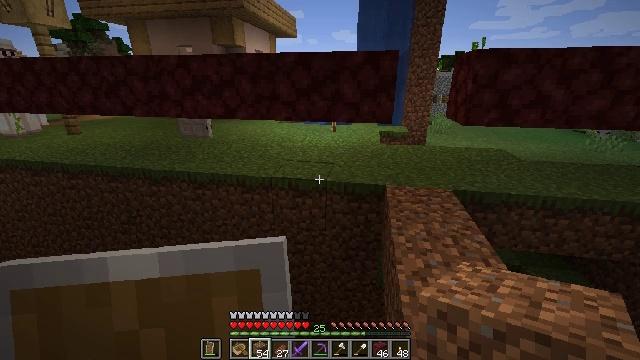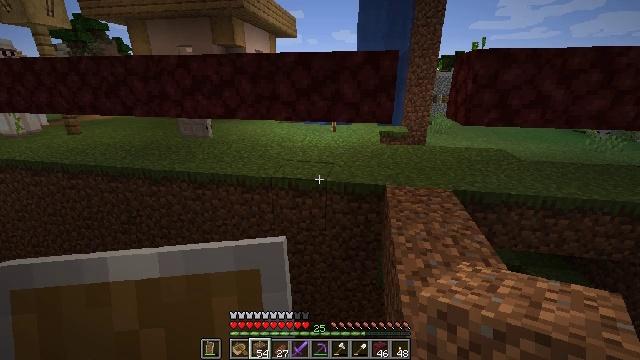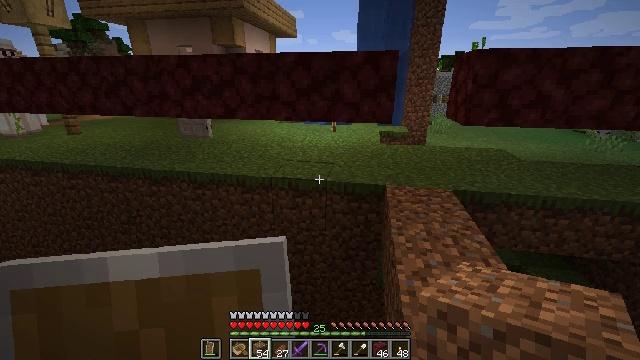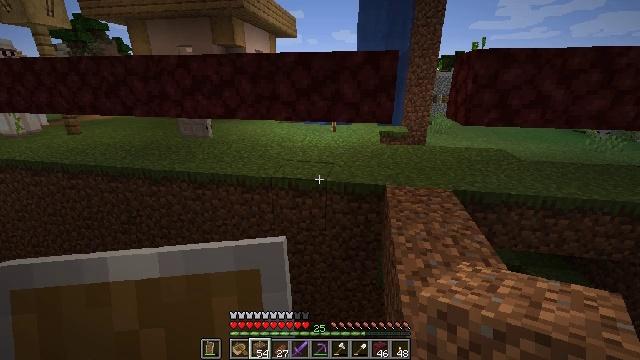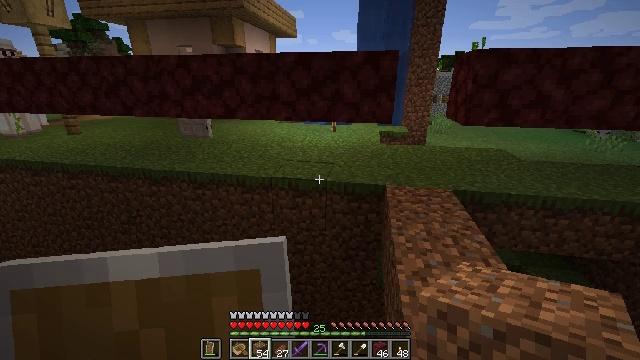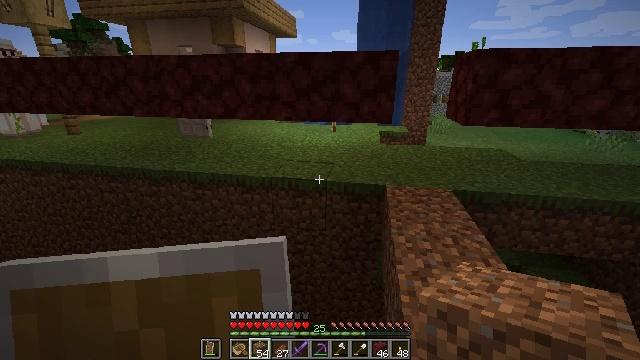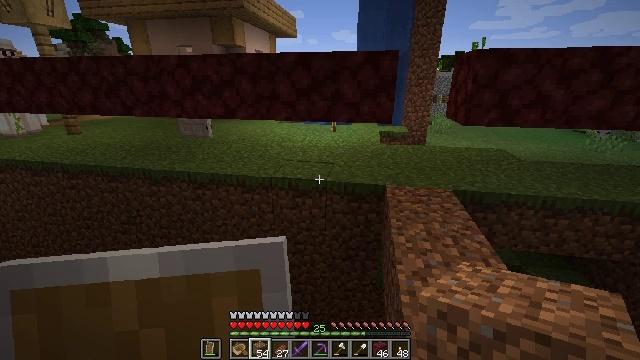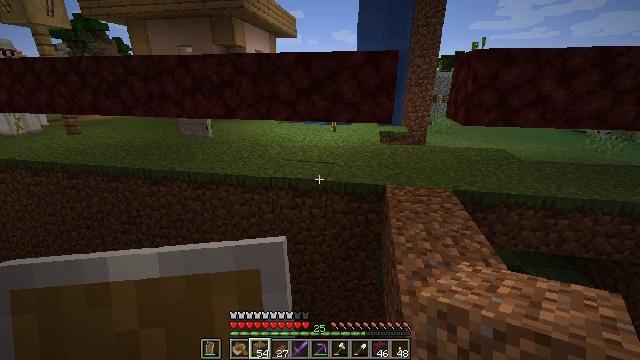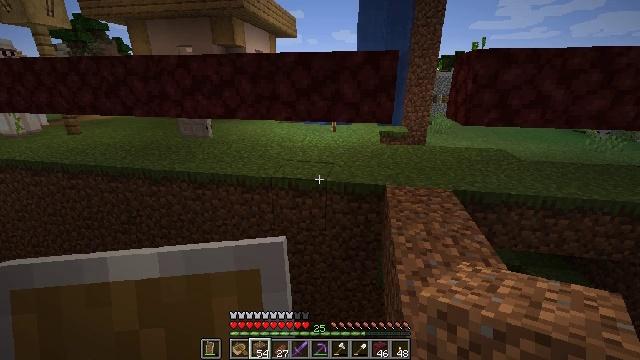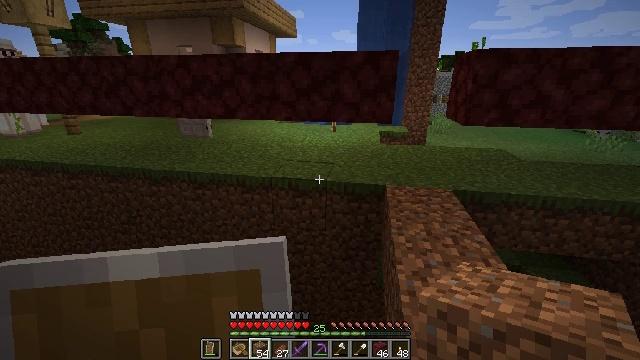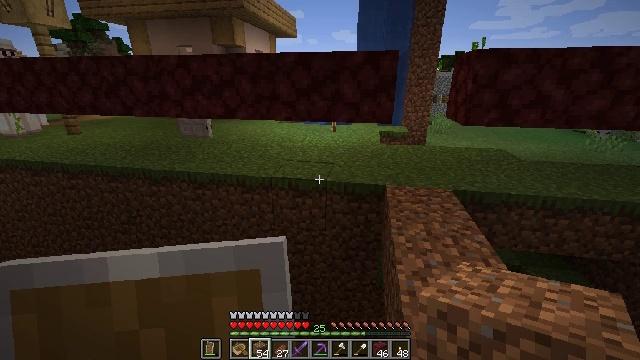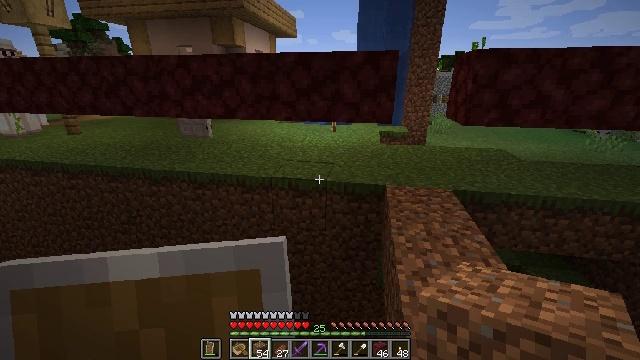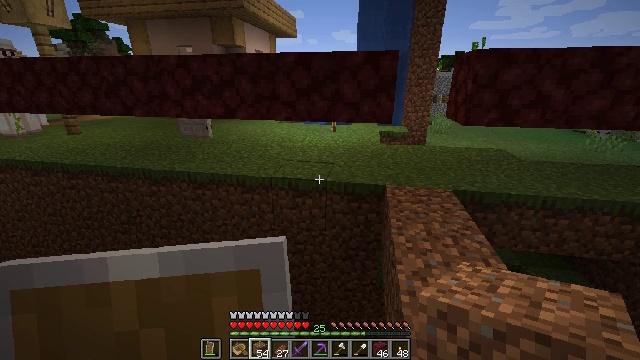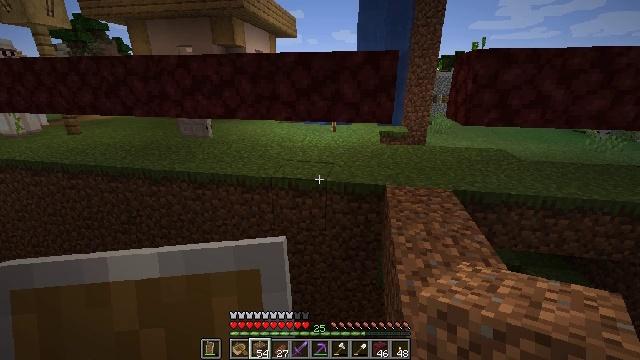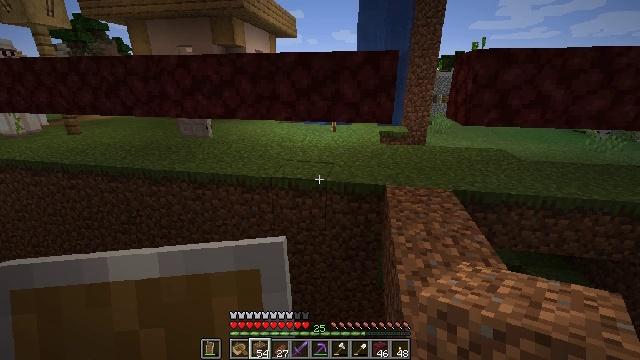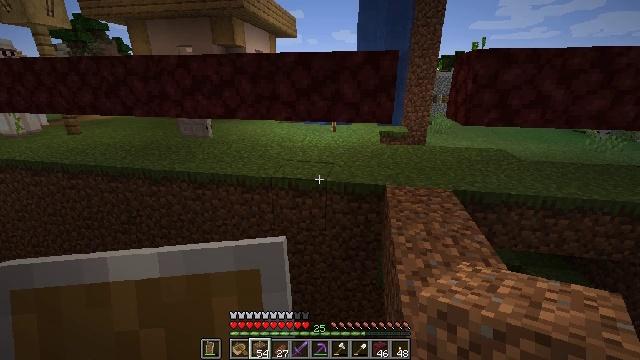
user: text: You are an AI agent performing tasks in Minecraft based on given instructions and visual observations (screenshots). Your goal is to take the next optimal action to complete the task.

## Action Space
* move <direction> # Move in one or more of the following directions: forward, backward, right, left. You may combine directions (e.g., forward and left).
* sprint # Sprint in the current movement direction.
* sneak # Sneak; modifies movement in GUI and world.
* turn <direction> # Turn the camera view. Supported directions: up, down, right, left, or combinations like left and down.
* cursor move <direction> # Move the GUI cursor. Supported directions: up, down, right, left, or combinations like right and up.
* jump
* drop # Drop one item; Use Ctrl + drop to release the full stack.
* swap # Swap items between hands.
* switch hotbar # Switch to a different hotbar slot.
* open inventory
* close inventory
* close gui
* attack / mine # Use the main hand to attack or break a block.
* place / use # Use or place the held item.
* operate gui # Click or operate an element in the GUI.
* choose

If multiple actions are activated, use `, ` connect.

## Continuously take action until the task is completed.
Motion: motion action
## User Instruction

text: Attack the andesite slab to remove it.
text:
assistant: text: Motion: no_op
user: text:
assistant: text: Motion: no_op
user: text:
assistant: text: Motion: no_op
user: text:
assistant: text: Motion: no_op
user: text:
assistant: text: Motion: no_op
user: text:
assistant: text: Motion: no_op
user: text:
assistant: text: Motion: no_op
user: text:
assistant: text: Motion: no_op
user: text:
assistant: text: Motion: no_op
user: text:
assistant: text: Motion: no_op
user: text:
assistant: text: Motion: no_op
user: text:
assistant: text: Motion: no_op
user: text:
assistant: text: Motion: no_op
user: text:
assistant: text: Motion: no_op
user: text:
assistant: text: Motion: no_op
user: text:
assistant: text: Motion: no_op
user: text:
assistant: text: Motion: no_op
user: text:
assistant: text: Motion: no_op
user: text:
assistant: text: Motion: no_op
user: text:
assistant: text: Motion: no_op
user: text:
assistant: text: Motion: no_op
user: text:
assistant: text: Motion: no_op
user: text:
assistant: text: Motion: no_op
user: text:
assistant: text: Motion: no_op
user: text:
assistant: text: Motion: no_op
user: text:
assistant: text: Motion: no_op
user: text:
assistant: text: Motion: no_op
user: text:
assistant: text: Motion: no_op
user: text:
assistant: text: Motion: no_op
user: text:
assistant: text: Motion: no_op